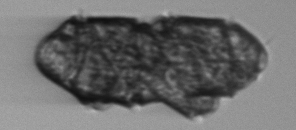
Label: Margalefidinium